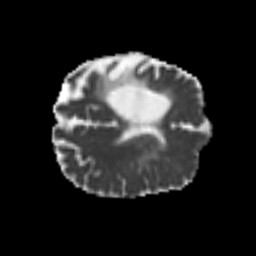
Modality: MD
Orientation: axial
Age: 45
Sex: male
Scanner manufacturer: siemens
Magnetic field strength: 3 T
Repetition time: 4.999 s
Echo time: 0.07946 s